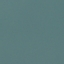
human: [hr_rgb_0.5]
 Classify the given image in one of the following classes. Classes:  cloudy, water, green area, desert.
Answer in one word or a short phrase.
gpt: water